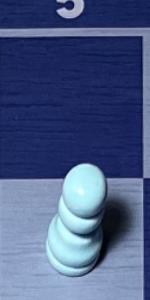
Label: Pawn_White